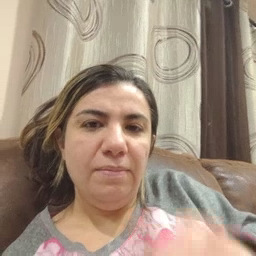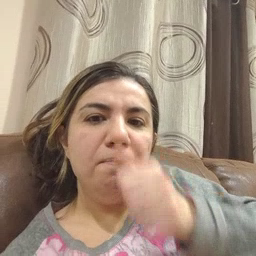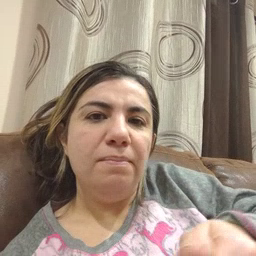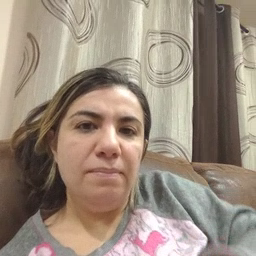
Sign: hide